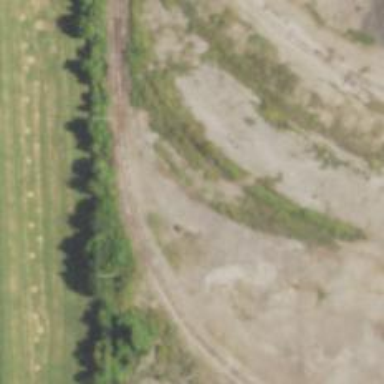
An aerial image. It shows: Abandoned railway yard.